Interaction volume radius: 10 \u00c5
Interaction volume height: 20 \u00c5
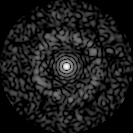
Disorder parameter: 0.8343